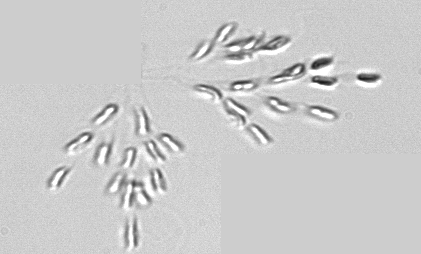
Label: Dinobryon